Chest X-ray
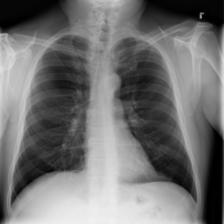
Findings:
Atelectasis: negative
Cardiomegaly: negative
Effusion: negative
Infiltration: positive
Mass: negative
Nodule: negative
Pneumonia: negative
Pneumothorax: negative
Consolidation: negative
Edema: negative
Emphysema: negative
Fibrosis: negative
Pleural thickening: negative
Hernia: negative